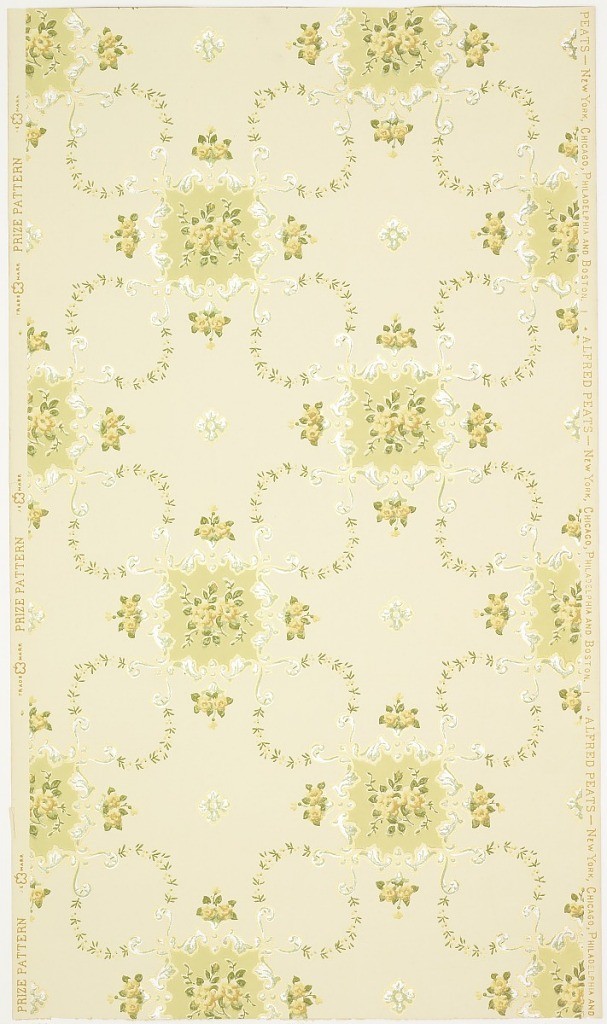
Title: Ceiling paper
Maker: Alfred Peats Company
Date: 1905–1915
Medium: Machine-printed paper, ribbed, liquid mica
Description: Floral medallions connected by floral swag with fleurons in the resulting negative spaces. Ground is light green cream and embossed with a vining foliate scroll pattern. Printed in greens, yellows, silver mica and gold mica.
Printed in selvedge: "Alfred Peats--New York, Chicago, Philadelphia and Boston"
Printed in opposite selvedge: "Prize Pattern Trade Mark"